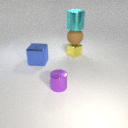
small yellow metal cube below large cyan metal cylinder